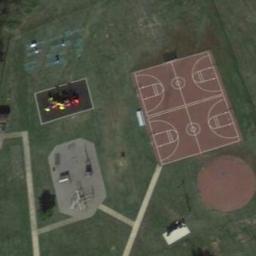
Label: basketball_court